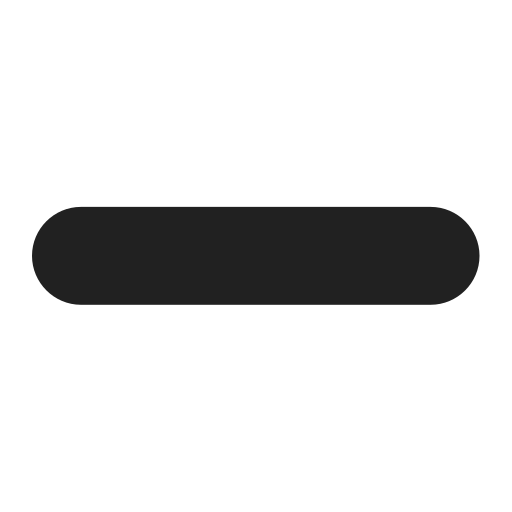
minus high contrast